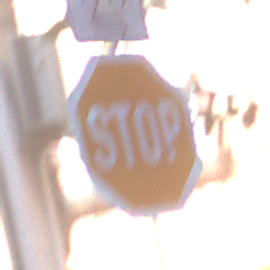
Verkehrszeichen: Stop
Zusatzzeichen oben: RichtungsangabeDurchPfeile9
Umgebung: Outdoor, Urban
Tageszeit: MorningAfternoon
Wetter: PartlyCloudy
Licht: Natural
Jahreszeit: NotSpecified
Kontrast: MediumContrast